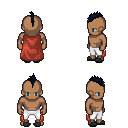
a pixel art fantasy rpg character, male body template, human, dark skin, maroon cape, white pants, raven mohawk hairstyle, gray slippers, four views (front, back, left, right), 2x2 character sprite sheet, small pixel art, hard edges, no anti-aliasing